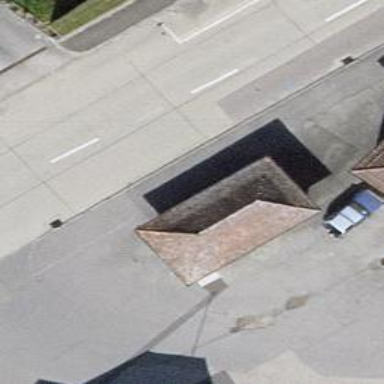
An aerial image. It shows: Toilets.